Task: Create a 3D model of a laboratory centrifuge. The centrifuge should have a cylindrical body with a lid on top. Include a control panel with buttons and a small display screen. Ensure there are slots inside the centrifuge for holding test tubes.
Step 148:
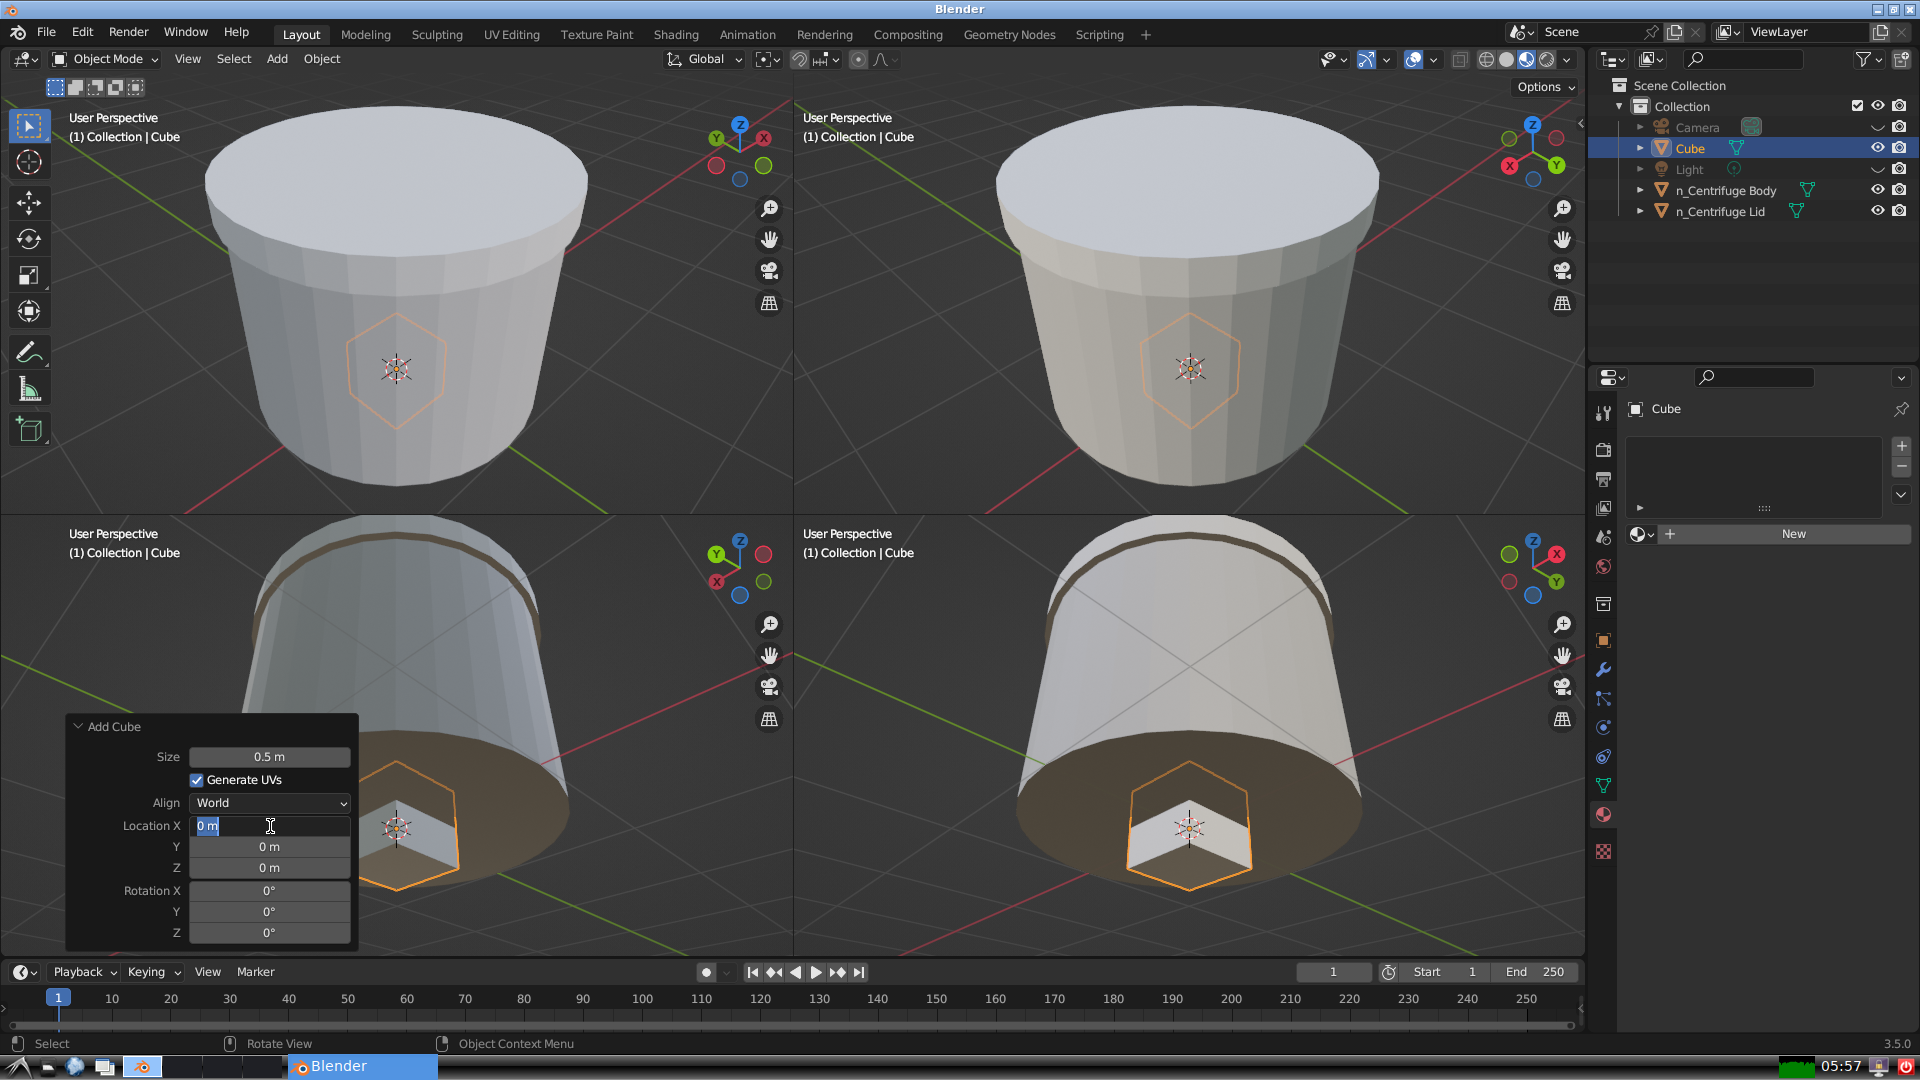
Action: input_text: 0.0